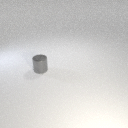
small gray metal cylinder